Interaction volume radius: 10 \u00c5
Interaction volume height: 15 \u00c5
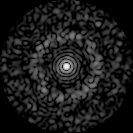
Disorder parameter: 0.8522